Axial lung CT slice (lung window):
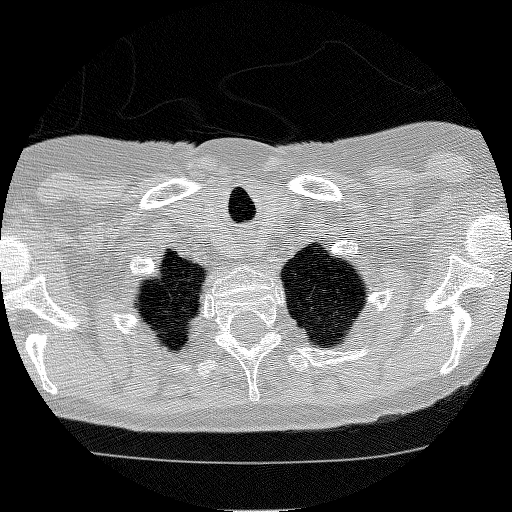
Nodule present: no